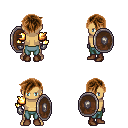
a pixel art fantasy rpg character, male body template, human, tanned skin, gold arm armor, teal pants, brown pixie cut hairstyle, metal gloves, brown shoes, shield, four views (front, back, left, right), 2x2 character sprite sheet, small pixel art, hard edges, no anti-aliasing